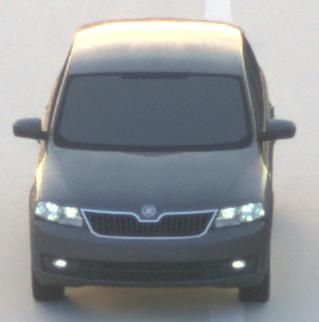
Make: Skoda
Model: Rapid Spaceback 1.2 TSI
Detailed model: Rapid Spaceback
Model produced from: 2013/10
Model produced until: 2015/04
Doors: 5
Color: gray
Road condition: dry road
Daytime: dawn
Contrast: medium contrast